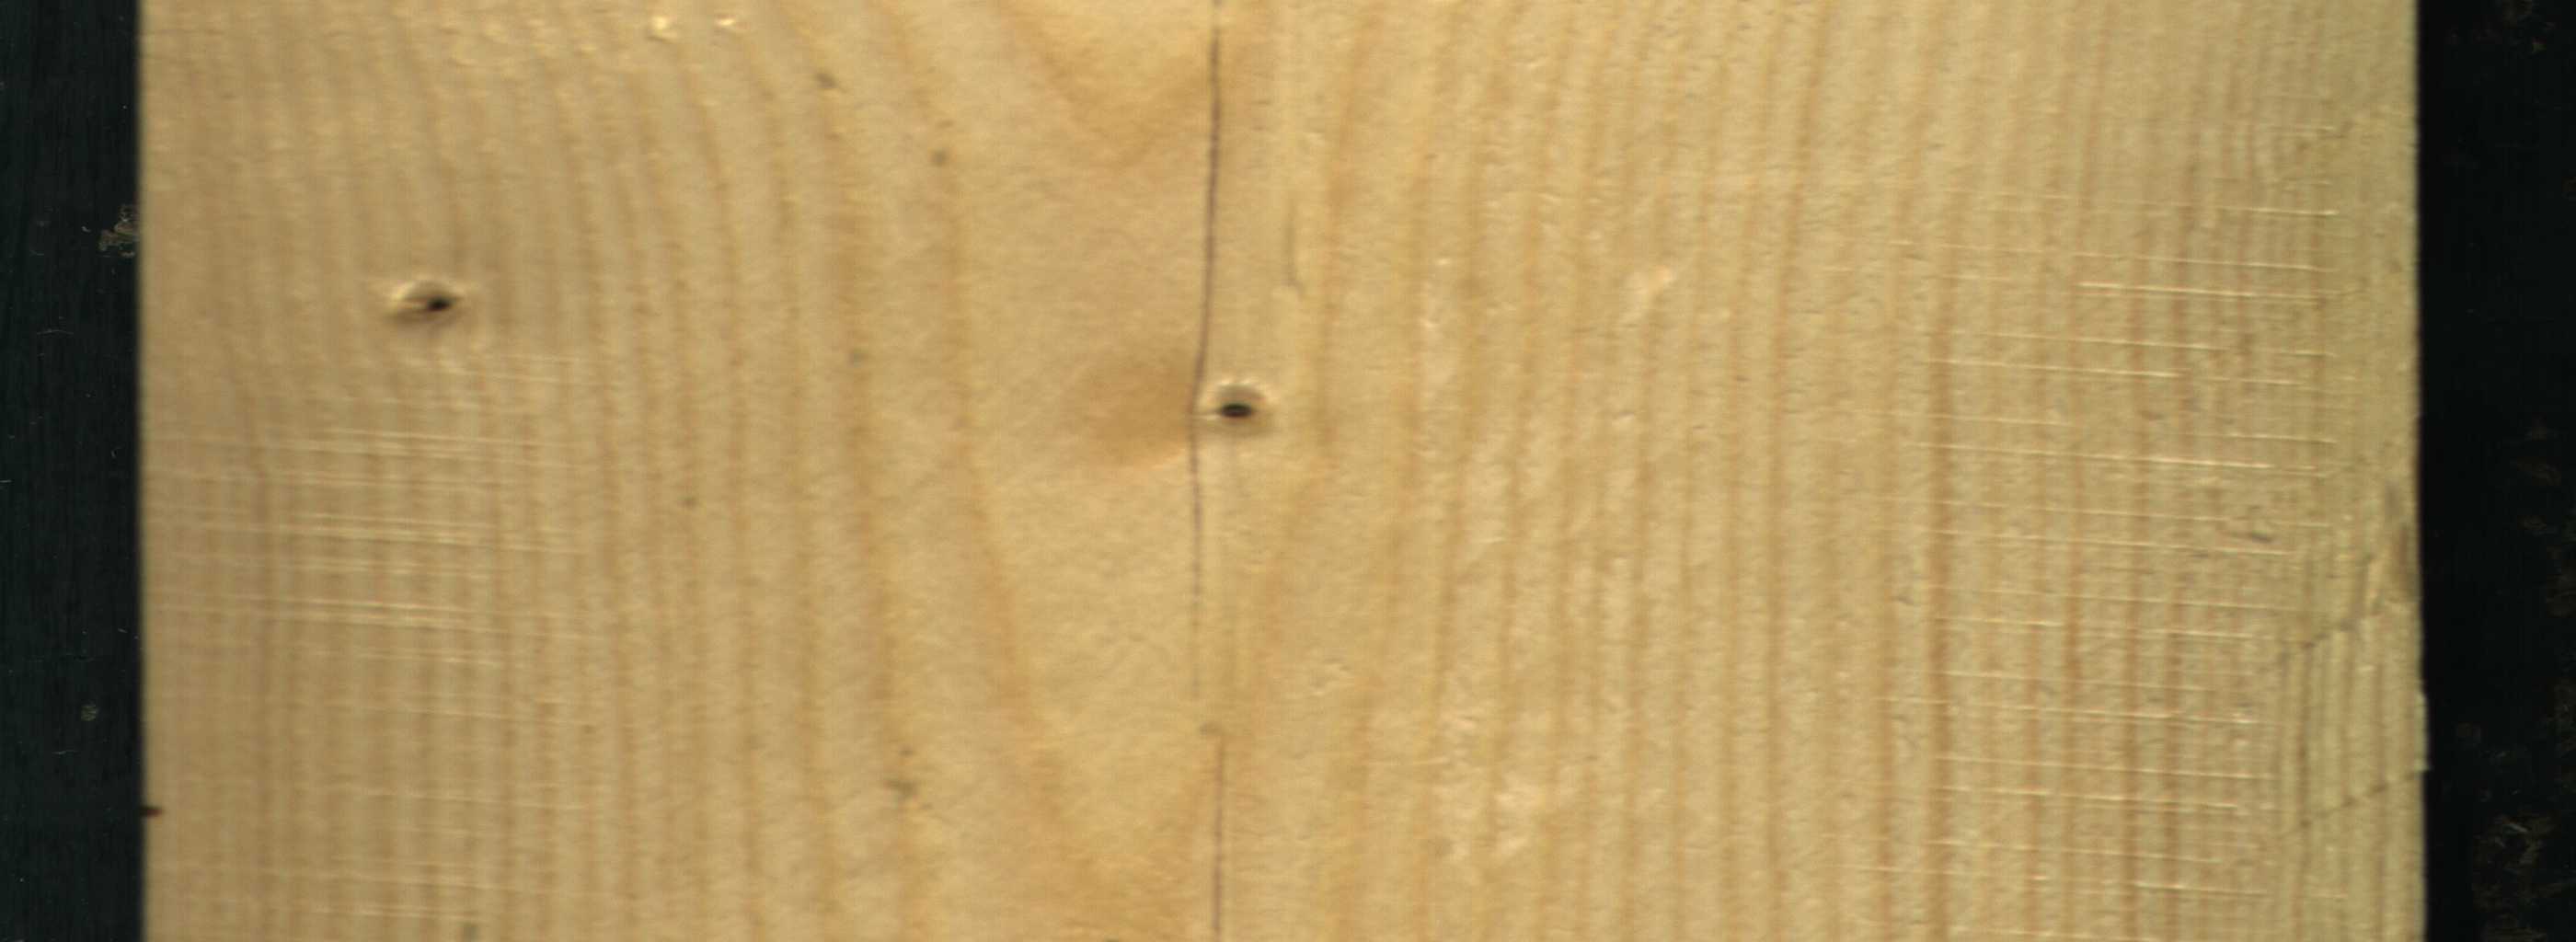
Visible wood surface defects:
Crack
Crack
Live_Knot
Live_Knot